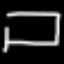
Label: bed